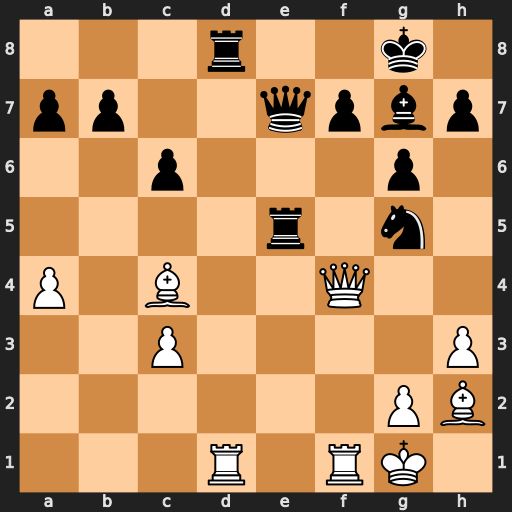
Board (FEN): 3r2k1/pp2qpbp/2p3p1/4r1n1/P1B2Q2/2P4P/6PB/3R1RK1
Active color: w
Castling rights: -
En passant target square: -
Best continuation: Rxd8+ Qxd8 Bxf7+ Kh8 Qxe5